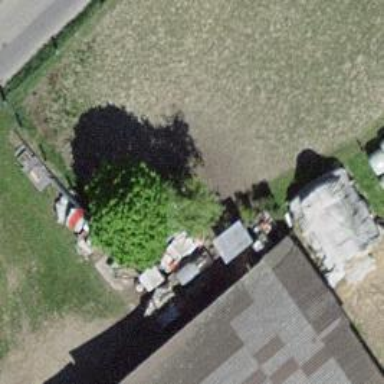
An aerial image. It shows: Silo.